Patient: sex M, age 35
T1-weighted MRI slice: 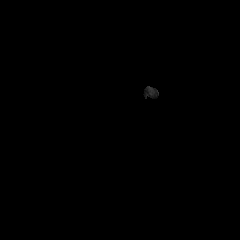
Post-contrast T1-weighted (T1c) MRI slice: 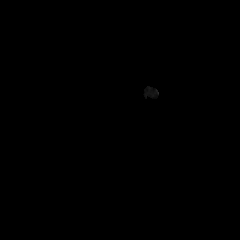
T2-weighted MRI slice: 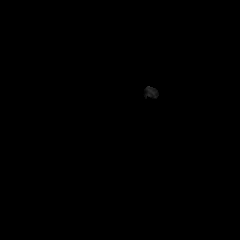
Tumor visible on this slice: no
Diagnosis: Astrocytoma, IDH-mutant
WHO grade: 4